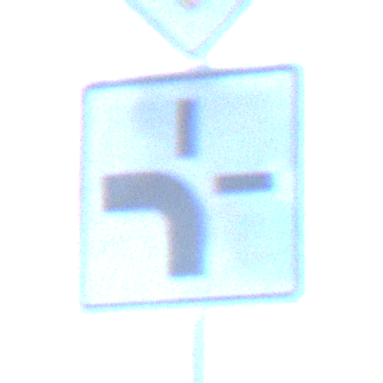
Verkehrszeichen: VerlaufVorfahrtsstrasse1
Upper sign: Vorfahrtsstrasse
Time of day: MorningAfternoon
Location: Outdoor (Nature)
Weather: PartlyCloudy
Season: NotSpecified
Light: Natural